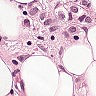
Metastatic tissue present: yes